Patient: sex F, age 34
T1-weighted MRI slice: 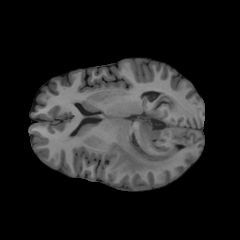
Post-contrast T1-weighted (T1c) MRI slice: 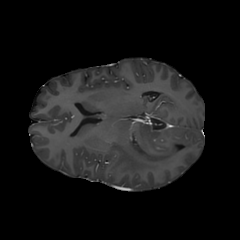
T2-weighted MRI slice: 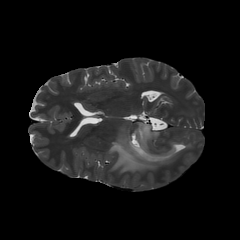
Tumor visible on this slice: yes
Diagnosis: Astrocytoma, IDH-mutant
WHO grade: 3